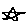
Label: star